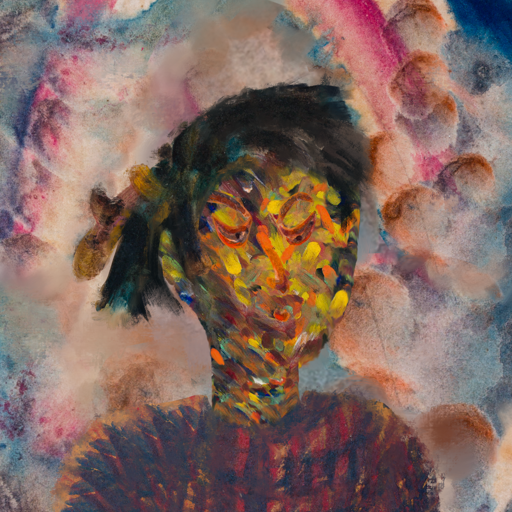
Background: Rupkatha, Head And Neck Side: An_Impression, Face Side: Hypocrite, Bust: In_The_Sun, Hair Side: Pipe, Head Accessory: Blank, Second Necklace: Blank, Necklace: Blank, Baby: Blank